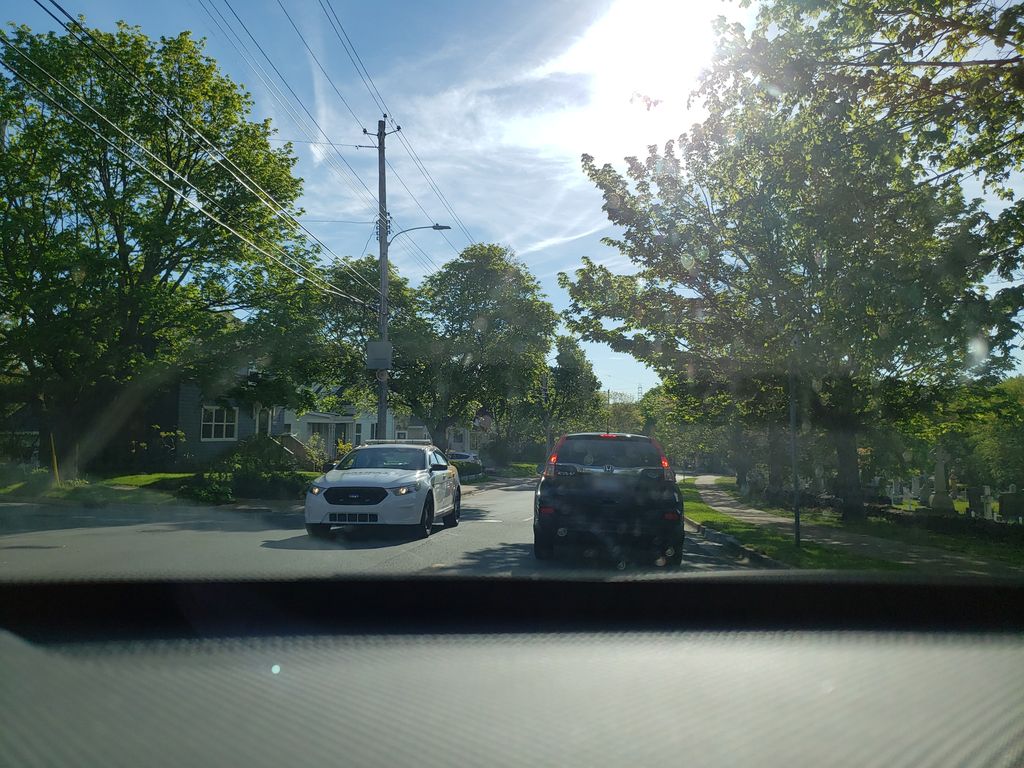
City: halifax